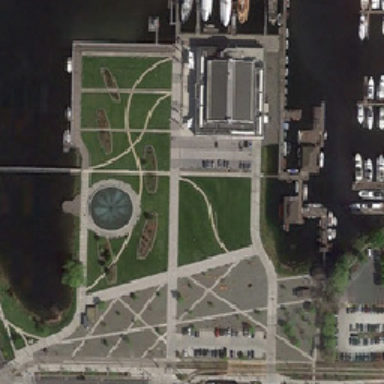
There is a vast lake beside the square .